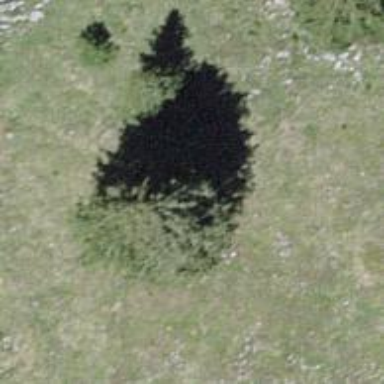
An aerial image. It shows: Needle-leaved tree in natural setting.